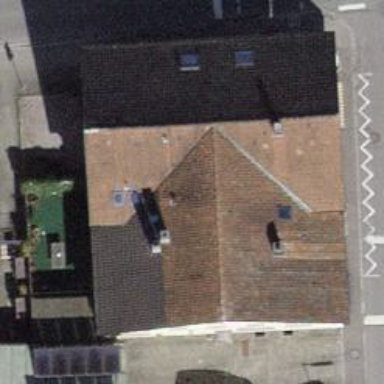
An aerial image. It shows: Bakery.